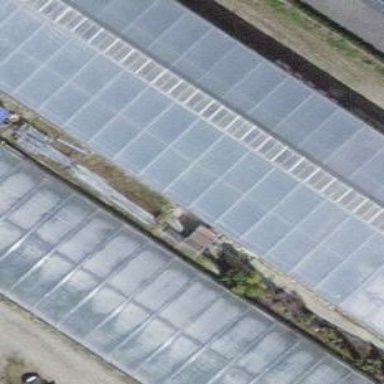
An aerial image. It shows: Greenhouse.